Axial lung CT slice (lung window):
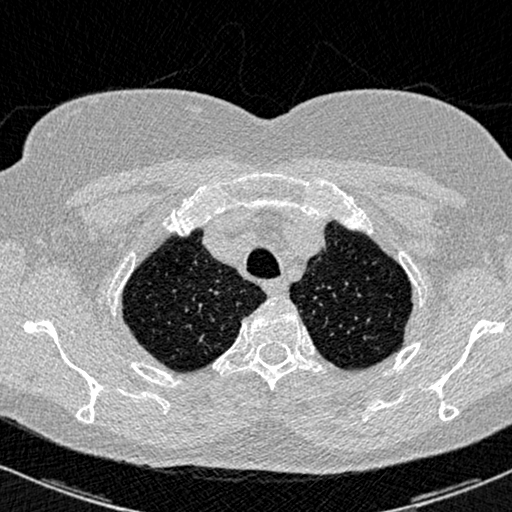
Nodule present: no